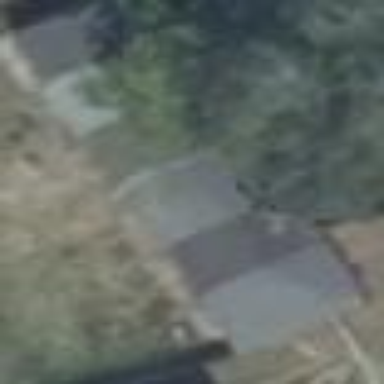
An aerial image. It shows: Group of garages.